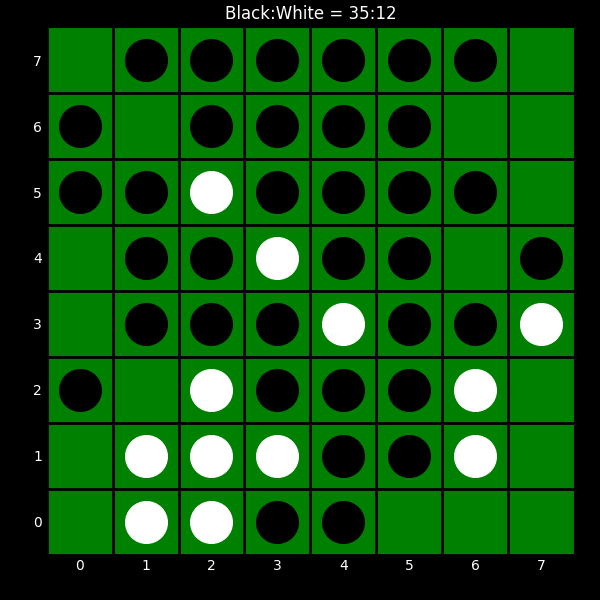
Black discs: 35
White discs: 12